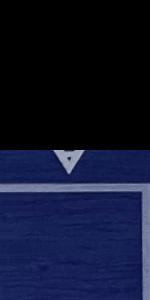
Label: Empty